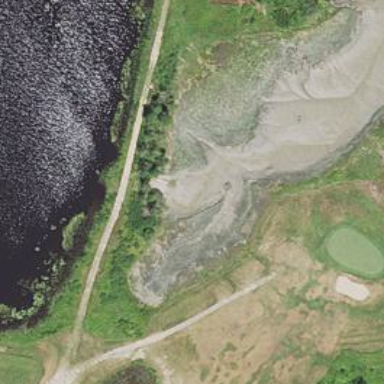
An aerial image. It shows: Path used for both walking and golf.